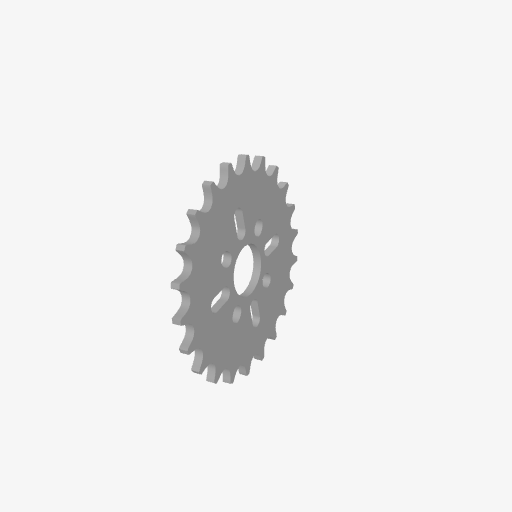
Part: HubMountAcetalSprocket22T